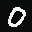
Label: 0